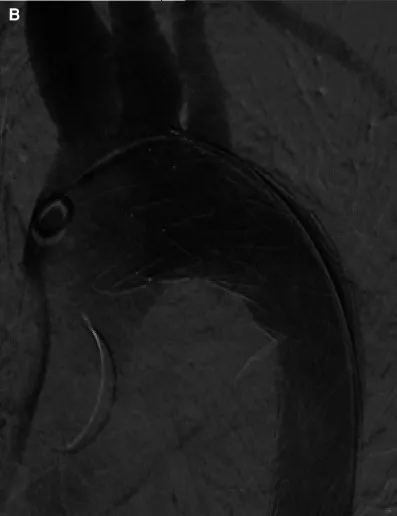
(B) Aortography after TEVAR revealed complete closure of PDA without any endoleaks. PDA, patent ductus arteriosus; TEVAR, thoracic endovascular aortic repair.
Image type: radiology (x_ray)